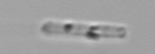
Label: Cerataulina_pelagica